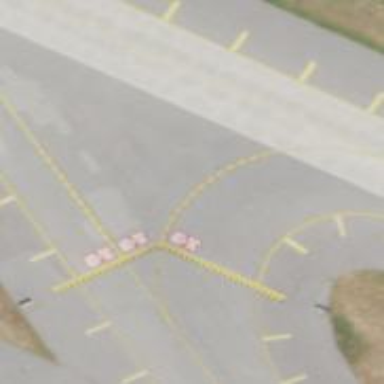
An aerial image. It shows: View of taxiway at the airport.